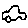
Label: car